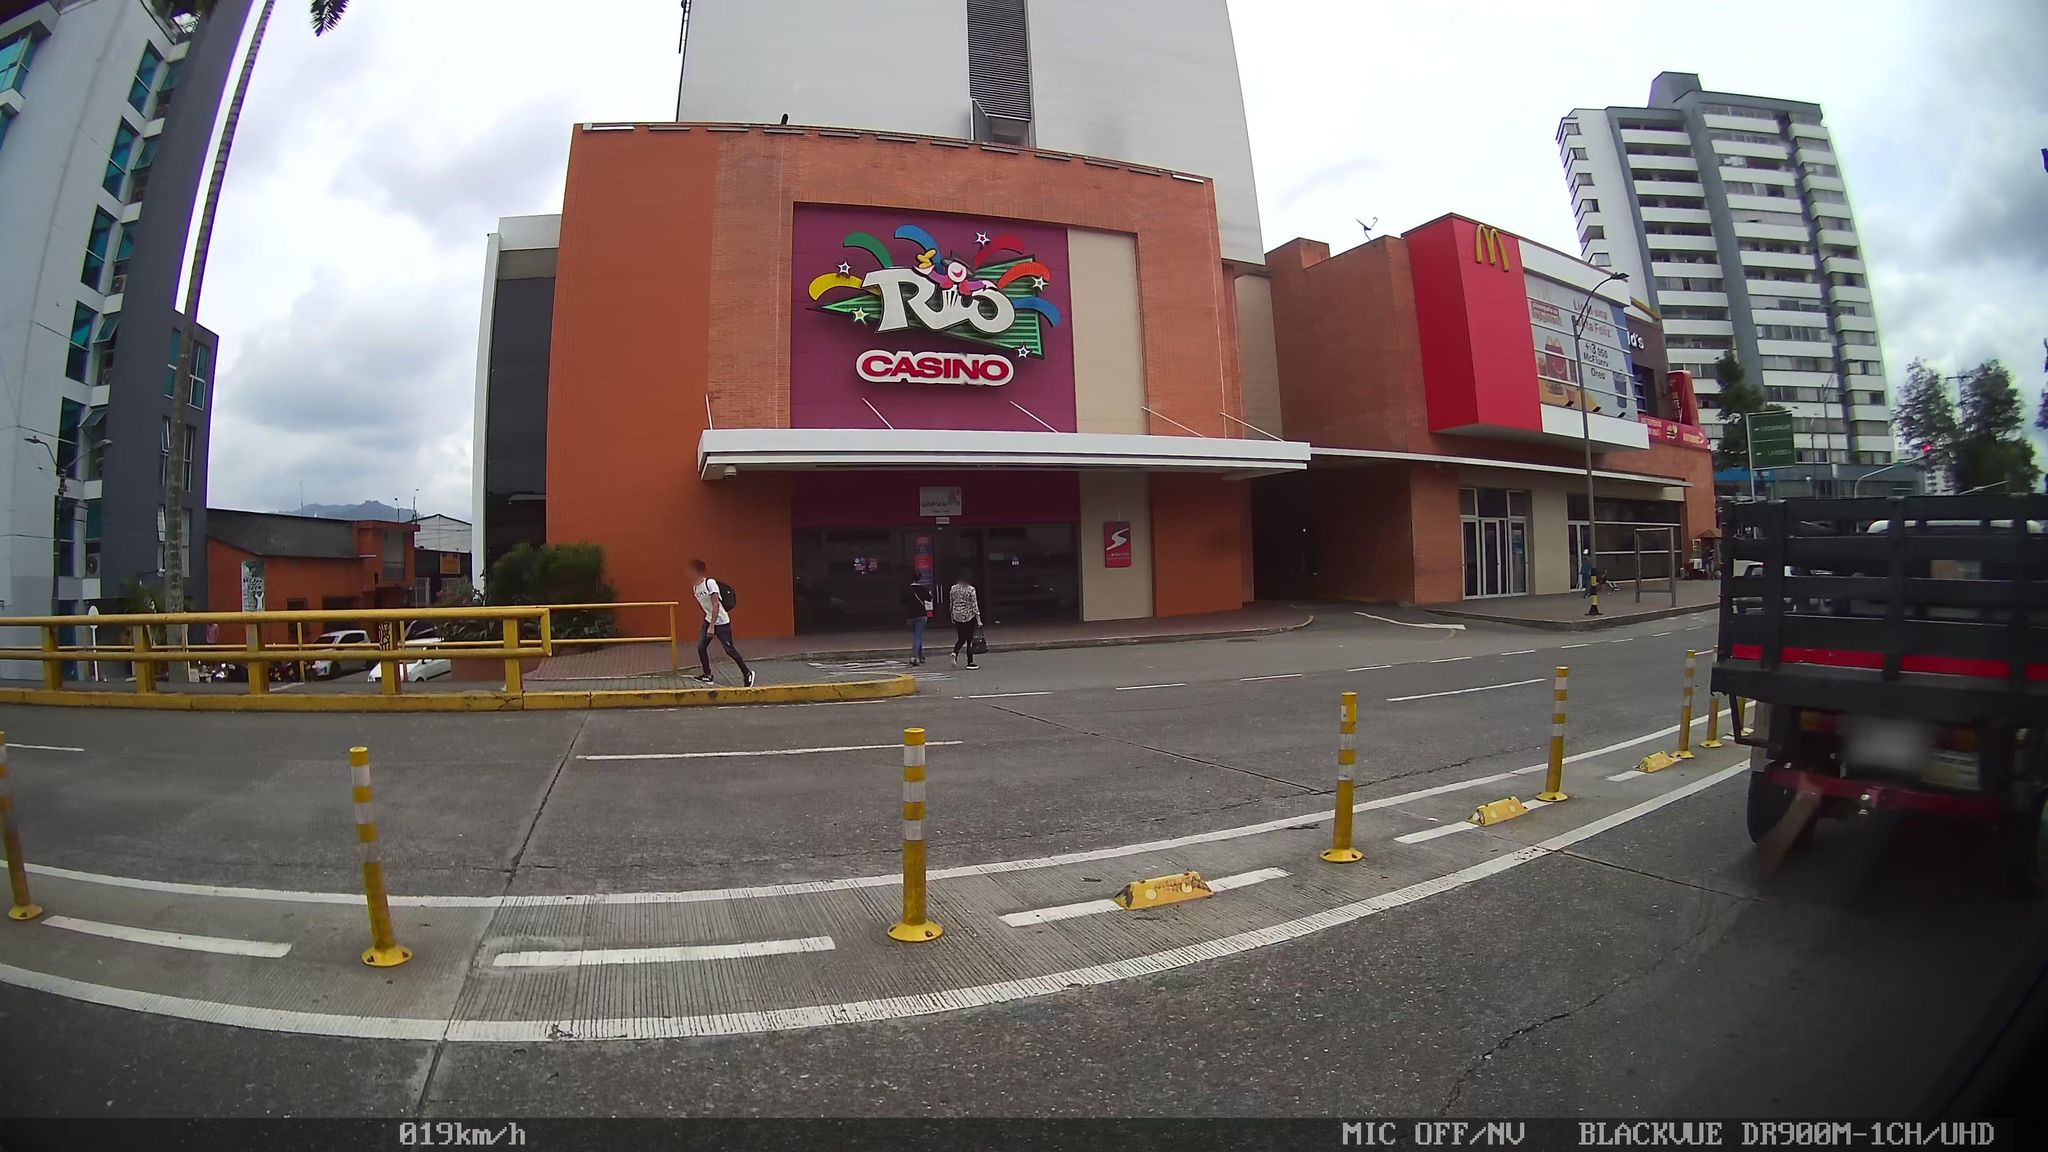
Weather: cloudy
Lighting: day
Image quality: good
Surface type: driving surface
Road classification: secondary_link, secondary
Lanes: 2
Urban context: urban centre
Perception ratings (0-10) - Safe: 2.35, Lively: 6.64, Beautiful: 3.71, Boring: 4.21, Depressing: 8.13, Wealthy: 3.76